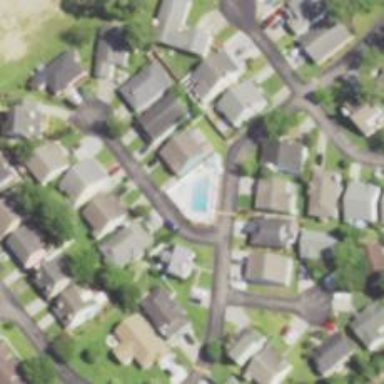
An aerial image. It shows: Neighborhood.